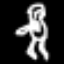
Label: frog